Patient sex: M
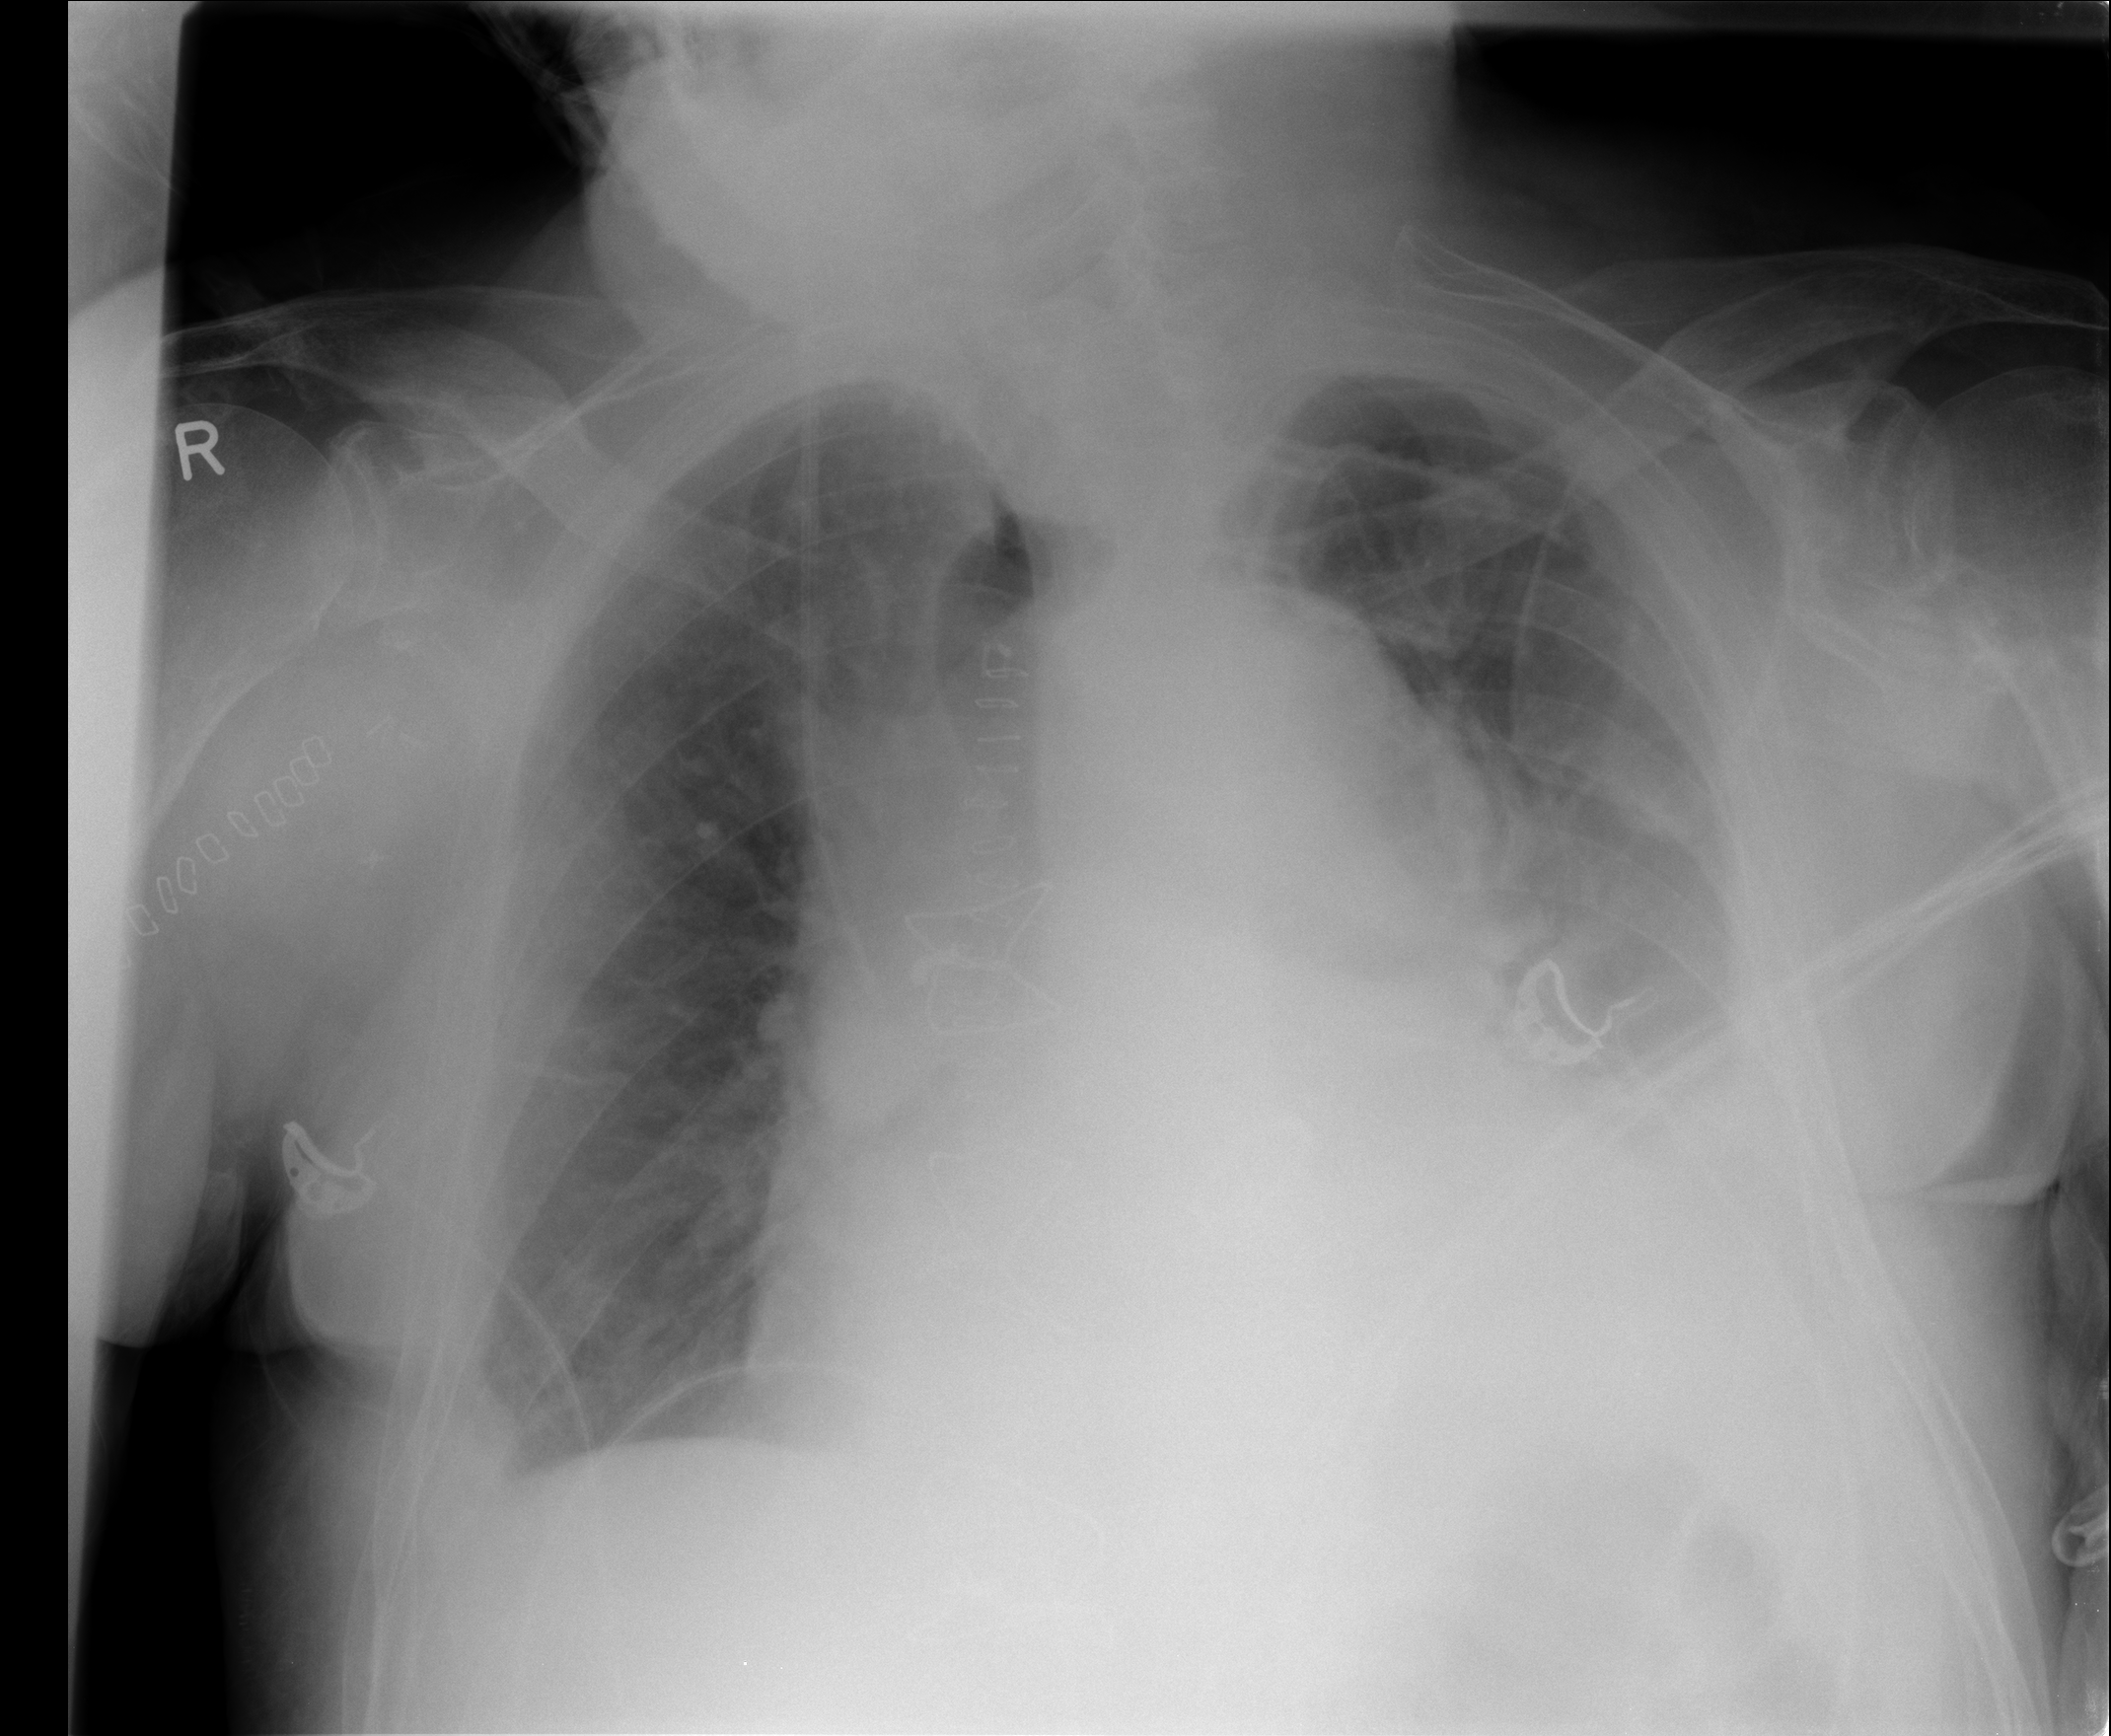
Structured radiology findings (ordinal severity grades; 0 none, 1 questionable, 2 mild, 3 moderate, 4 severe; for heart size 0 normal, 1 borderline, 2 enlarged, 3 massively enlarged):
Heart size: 2
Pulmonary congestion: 0
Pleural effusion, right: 2
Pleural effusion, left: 3
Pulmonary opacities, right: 0
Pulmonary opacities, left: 0
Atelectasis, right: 3
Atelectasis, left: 3